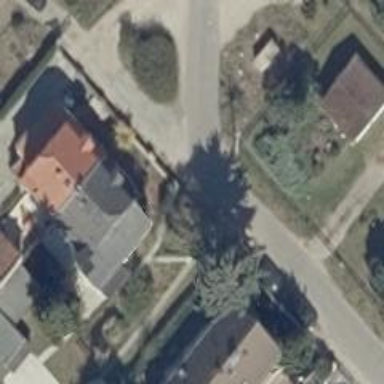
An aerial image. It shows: Asphalt road in residential area.